Question:
I have an error that I can't move or edit the application.
What is my error I think it is running but I'm having a problem.
the application which is located the left of top are shown.
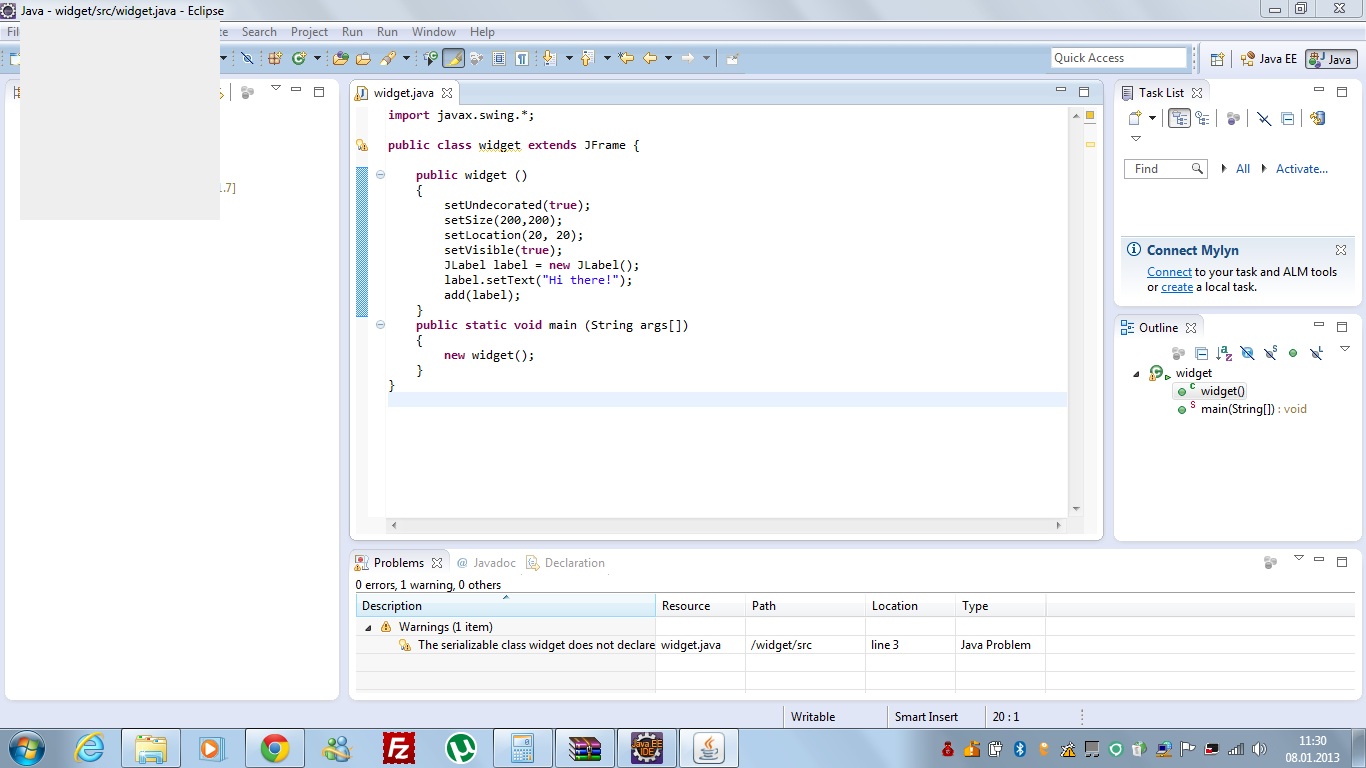
Answer: I guess you did set 'undecorated(true)', that's why you can not move the application.
This method will remove the standard actions like, minimize, resize and close. Even so, it will disable the drag and drop bar on top of each Frame.
Just comment out this line and it will be moveable again
Hope this is what you are searching for